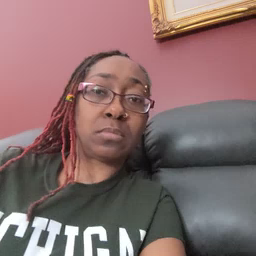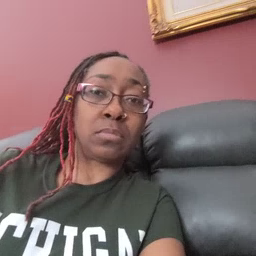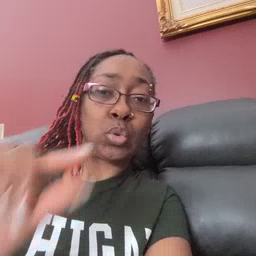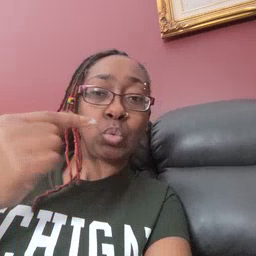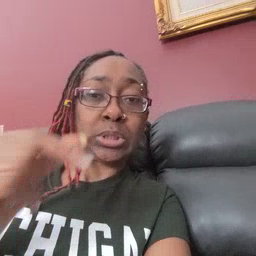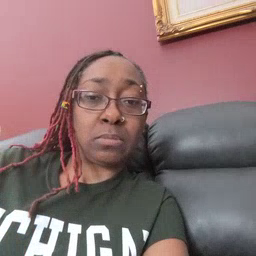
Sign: green